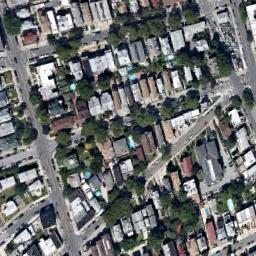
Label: dense_residential